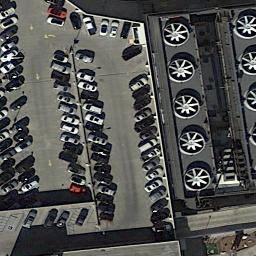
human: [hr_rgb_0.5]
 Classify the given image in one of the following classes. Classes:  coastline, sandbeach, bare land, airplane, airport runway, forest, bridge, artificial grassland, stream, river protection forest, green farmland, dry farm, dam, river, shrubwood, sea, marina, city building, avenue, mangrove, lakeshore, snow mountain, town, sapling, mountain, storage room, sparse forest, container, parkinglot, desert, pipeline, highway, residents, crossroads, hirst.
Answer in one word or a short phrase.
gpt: parkinglot